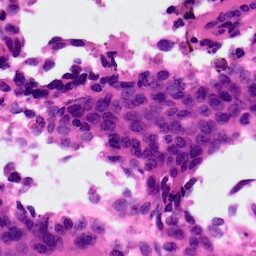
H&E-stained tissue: Ovarian